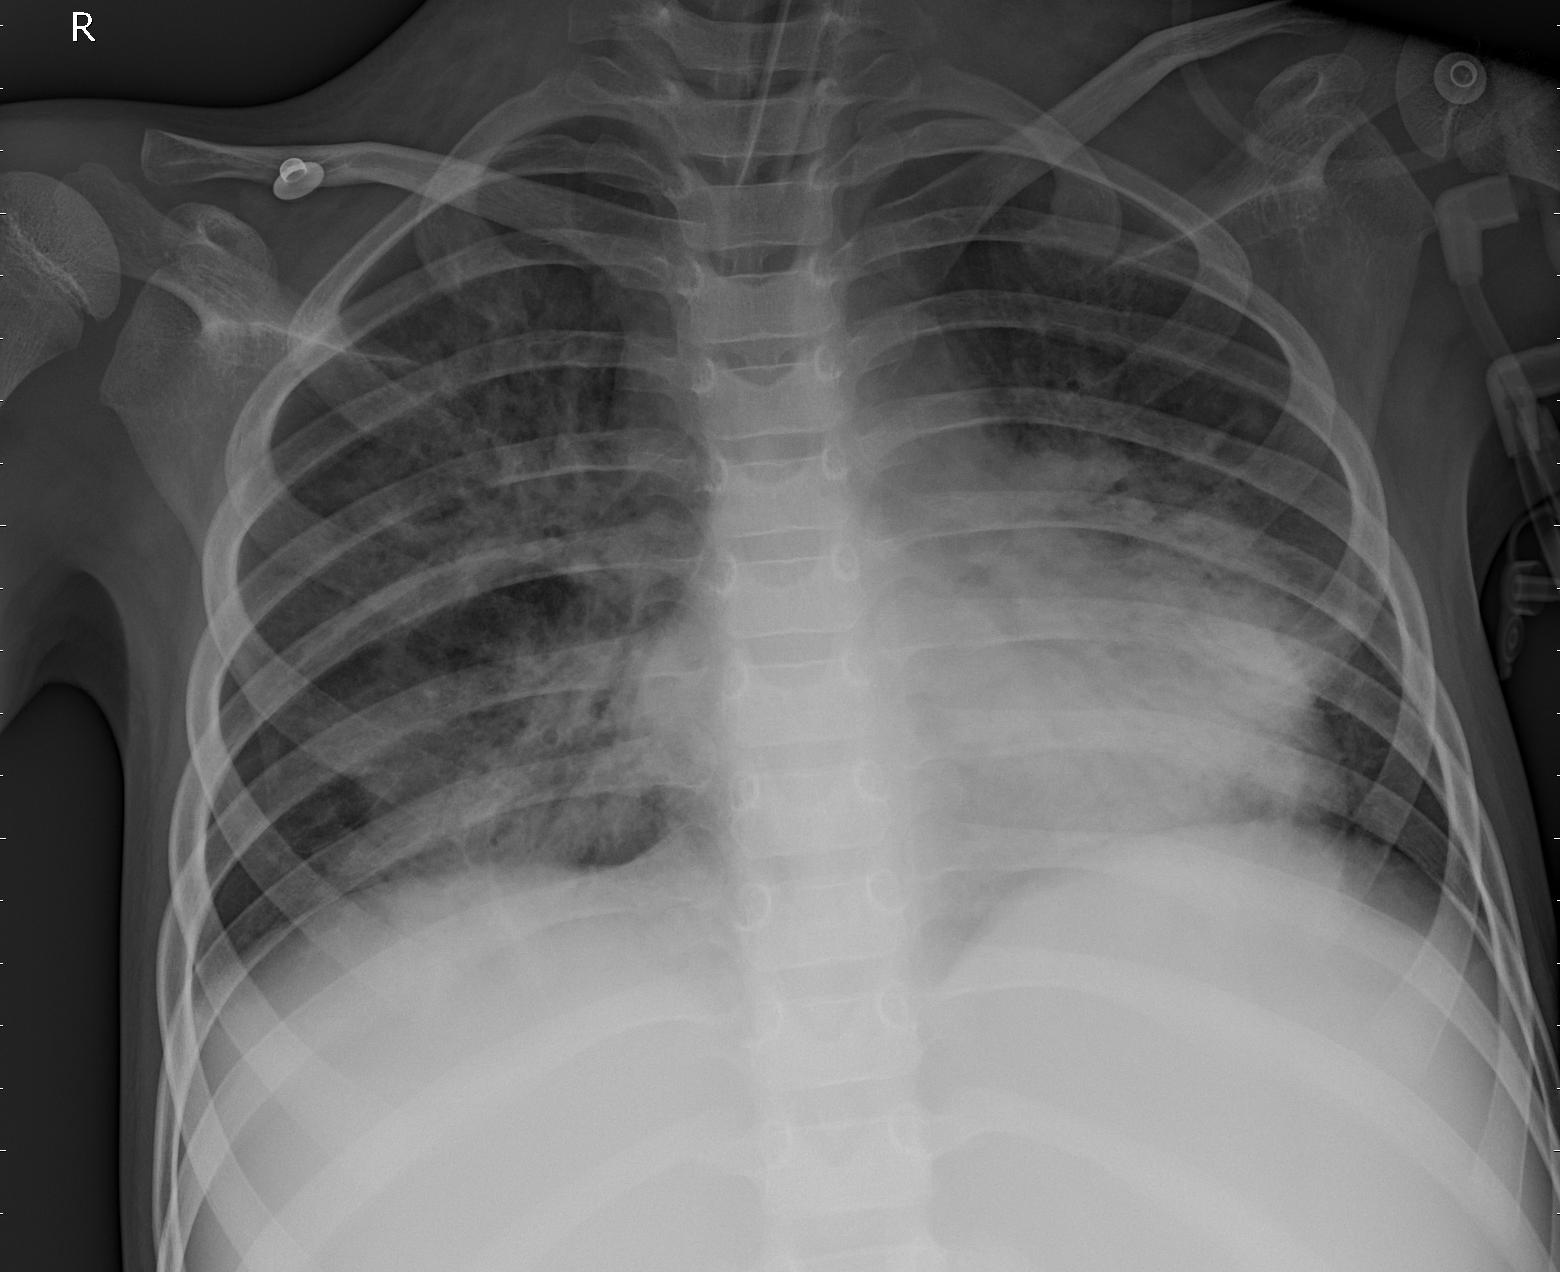
Diagnosis: PNEUMONIA